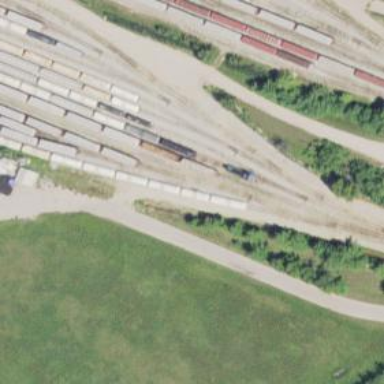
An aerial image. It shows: Railway yard in service.